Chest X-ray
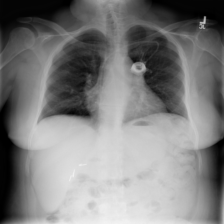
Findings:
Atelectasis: negative
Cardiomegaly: negative
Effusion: negative
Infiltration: negative
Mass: negative
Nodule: negative
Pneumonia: negative
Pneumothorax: negative
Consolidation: negative
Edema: negative
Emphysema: negative
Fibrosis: negative
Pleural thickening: negative
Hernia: negative